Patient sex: M
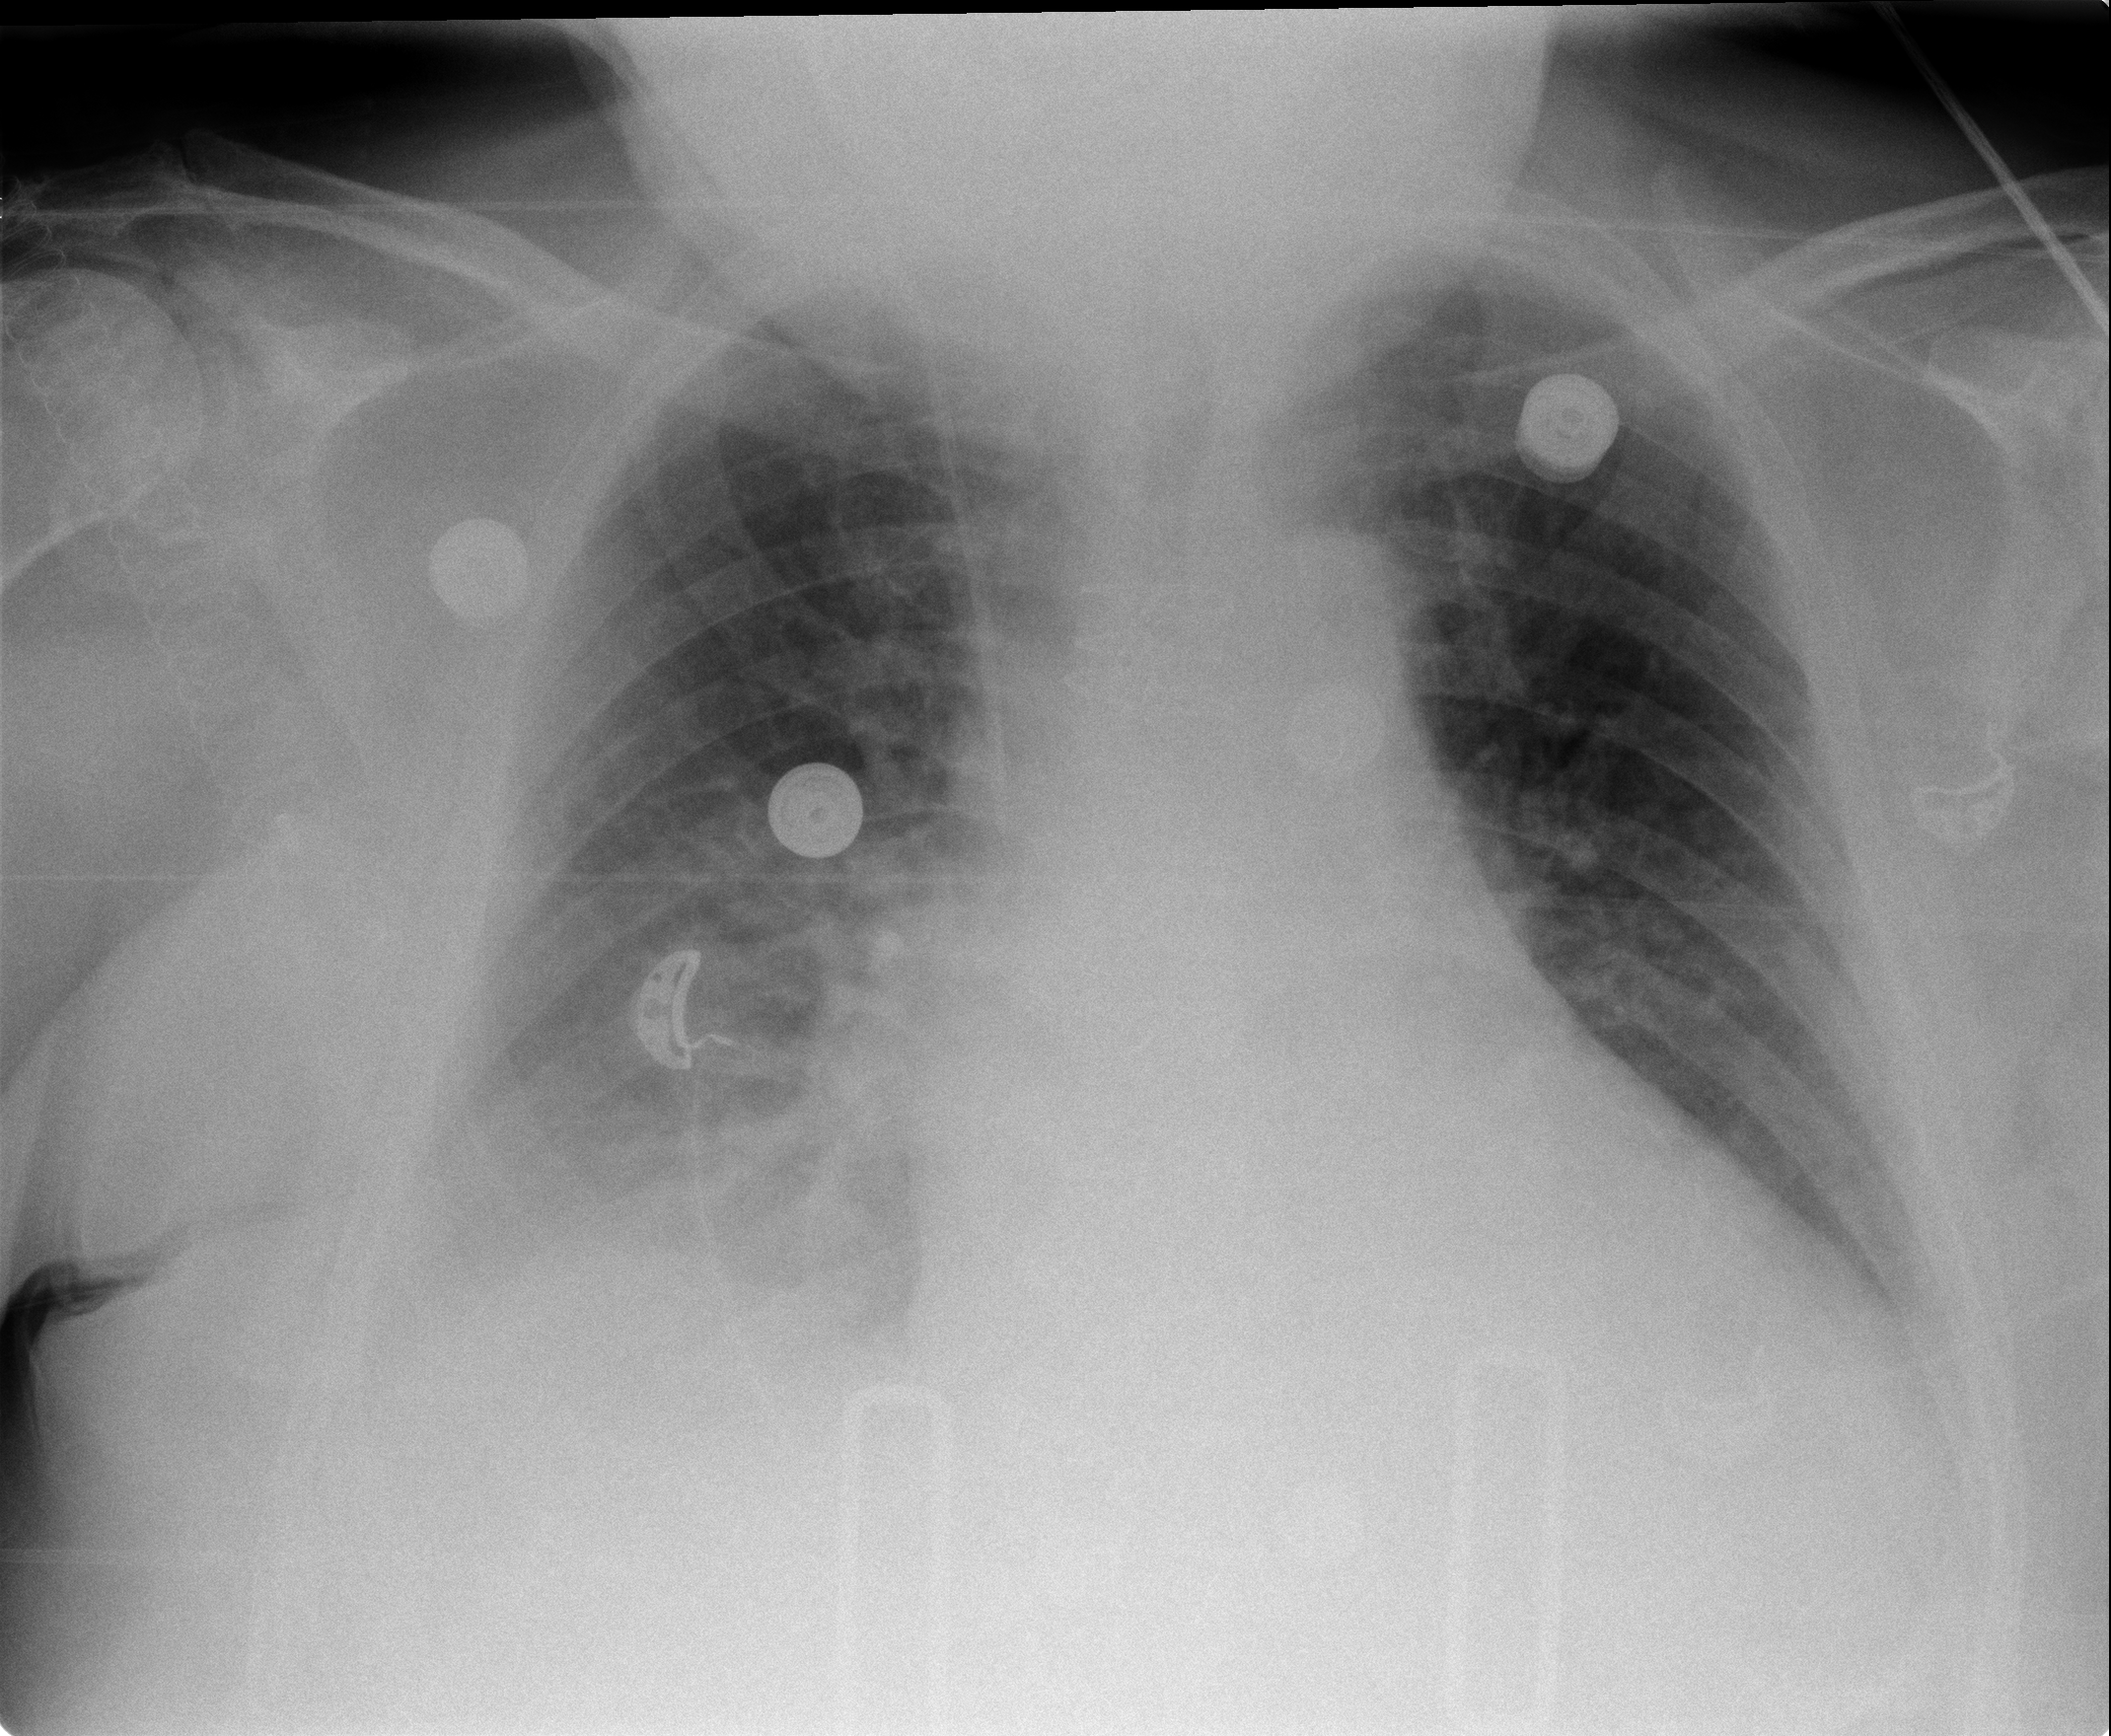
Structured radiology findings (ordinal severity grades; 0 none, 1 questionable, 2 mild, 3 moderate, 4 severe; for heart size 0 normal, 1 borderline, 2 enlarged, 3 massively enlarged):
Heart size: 2
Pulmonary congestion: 2
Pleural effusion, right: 2
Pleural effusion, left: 1
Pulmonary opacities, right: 2
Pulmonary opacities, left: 0
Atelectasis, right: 0
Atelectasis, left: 0